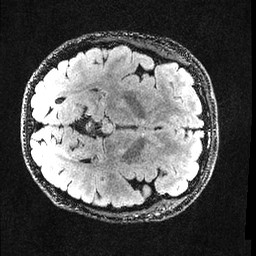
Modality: FLAIR
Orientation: axial
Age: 30
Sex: female
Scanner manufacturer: ge
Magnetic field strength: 3 T
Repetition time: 4.802 s
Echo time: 0.1161 s